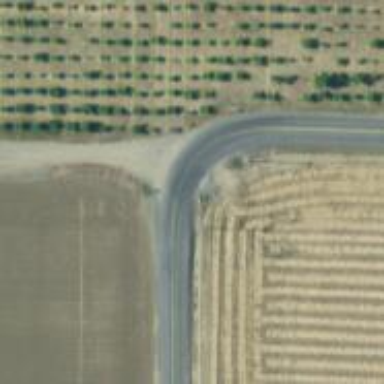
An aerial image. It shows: Tertiary road.